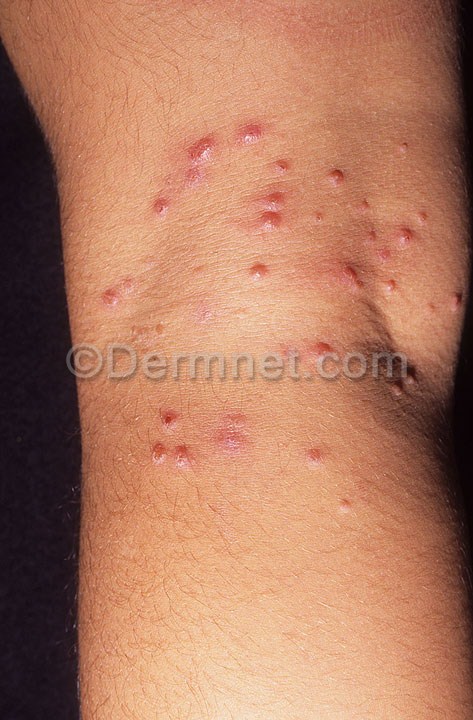
Disease: Herpes HPV and other STDs Photos